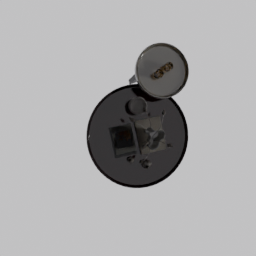
Label: furniture